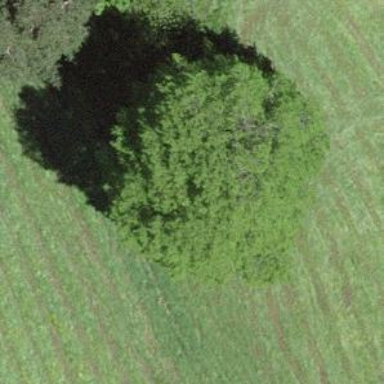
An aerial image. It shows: Agricultural area with deciduous broadleaved trees.